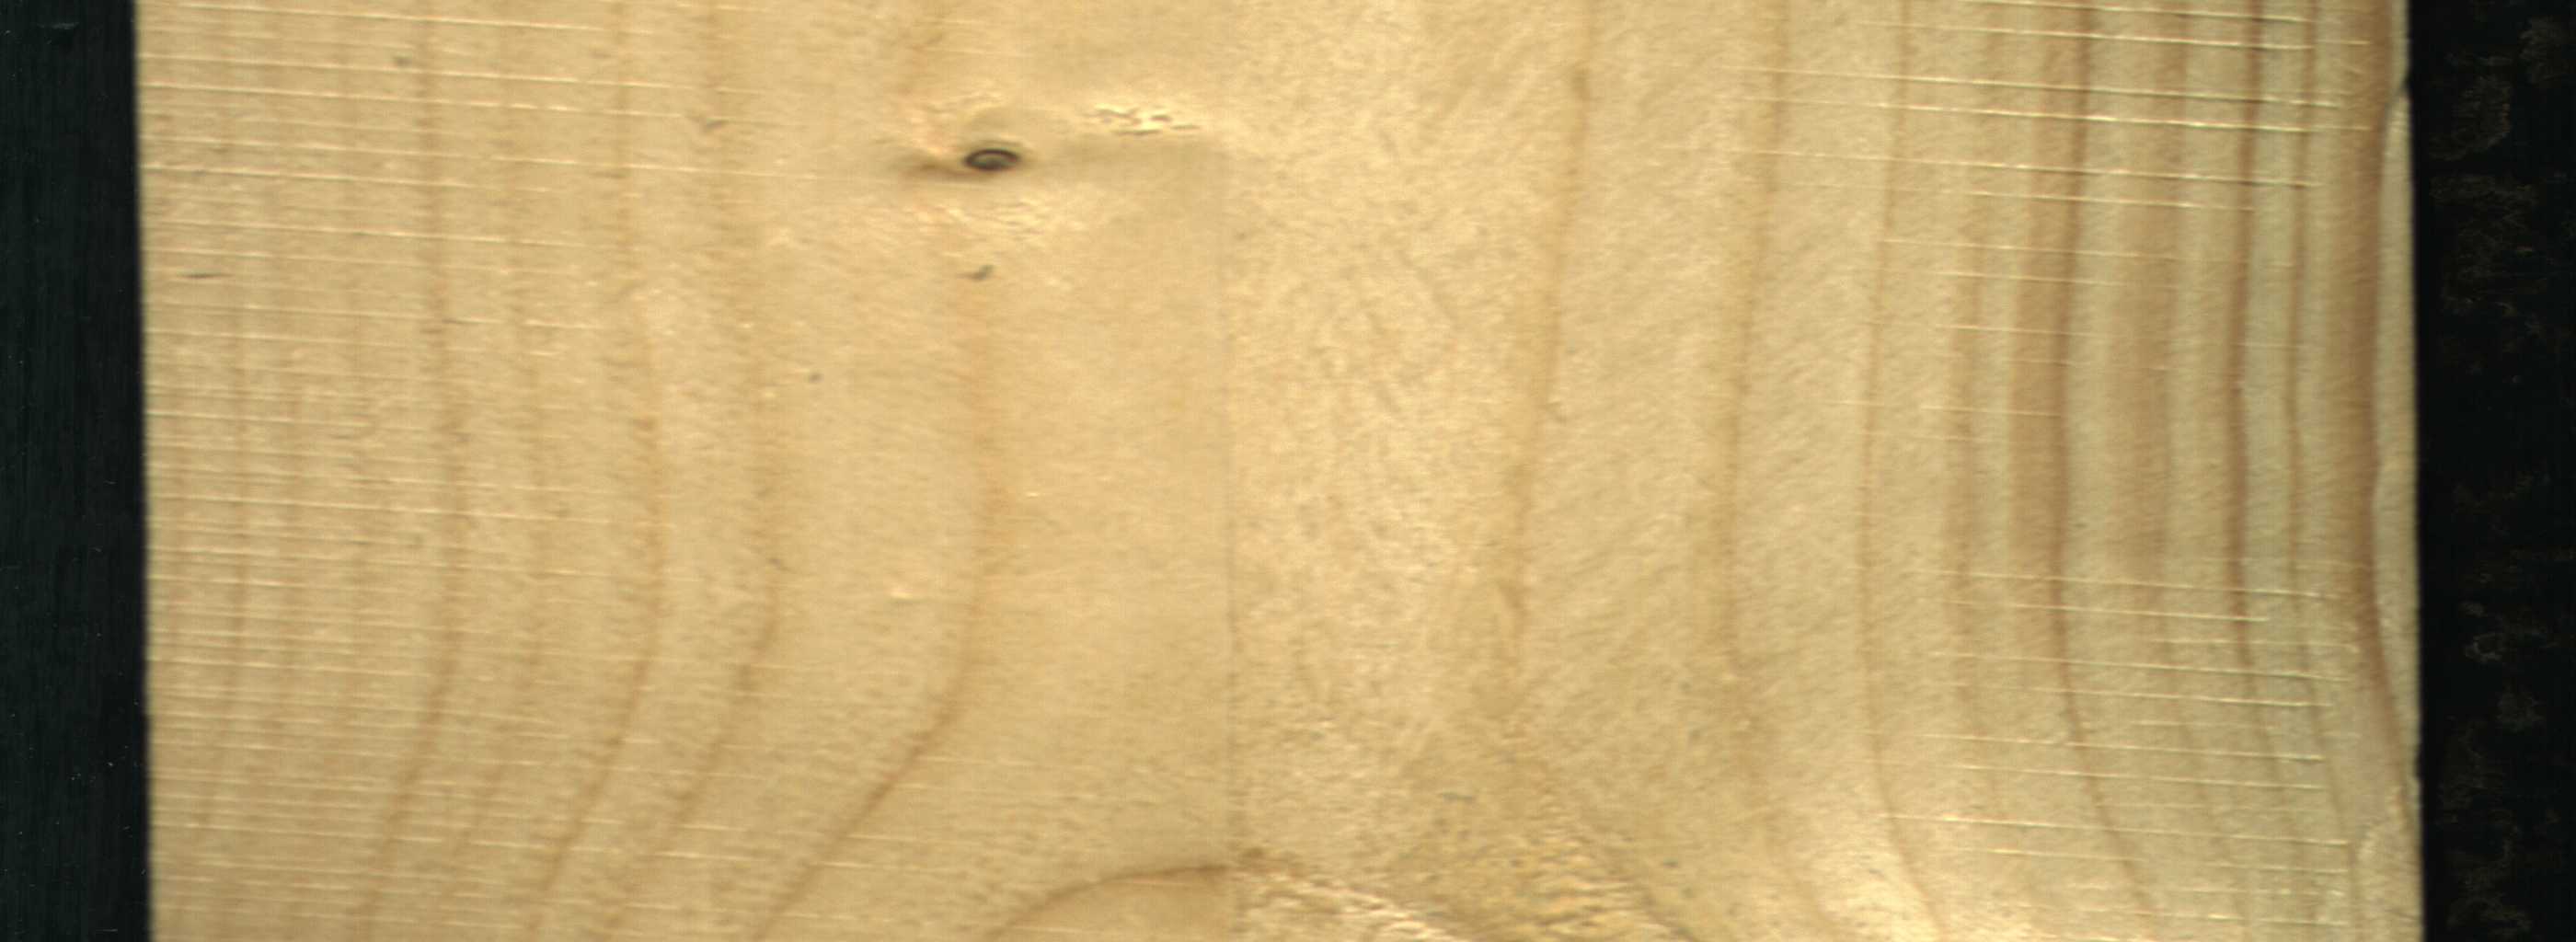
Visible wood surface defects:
Live_Knot